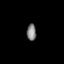
Tissue: lung
Cell type: Epithelial cells
Senescence score: 0.2258
Nuclear area (px): 152
Mean DAPI intensity: 129.796